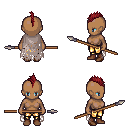
a pixel art fantasy rpg character, female body template, human, dark skin, gray tattered cape, gold greaves, brunette mohawk hairstyle, brown shoes, spear, four views (front, back, left, right), 2x2 character sprite sheet, small pixel art, hard edges, no anti-aliasing